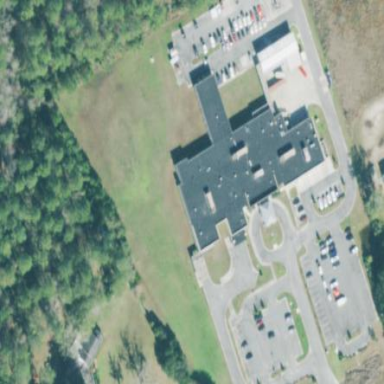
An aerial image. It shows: Healthcare facility identified as hospital.